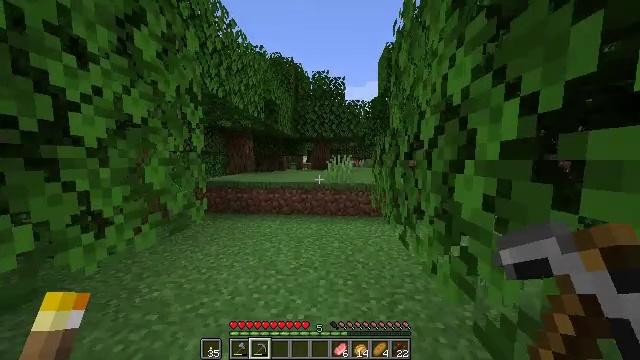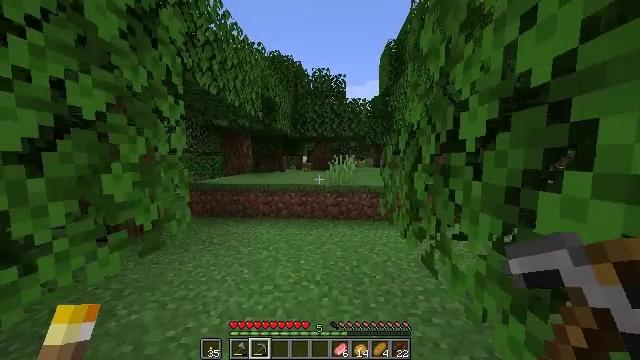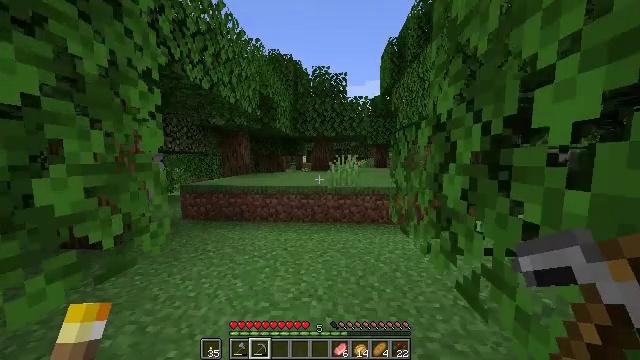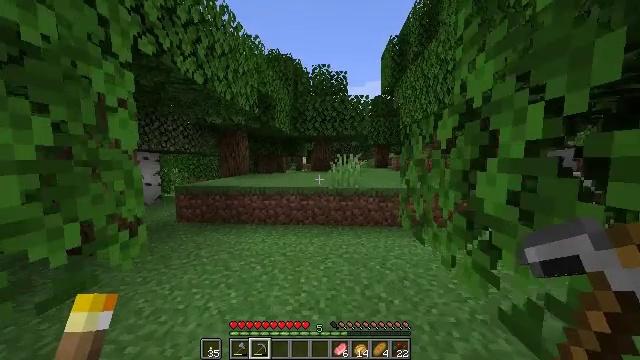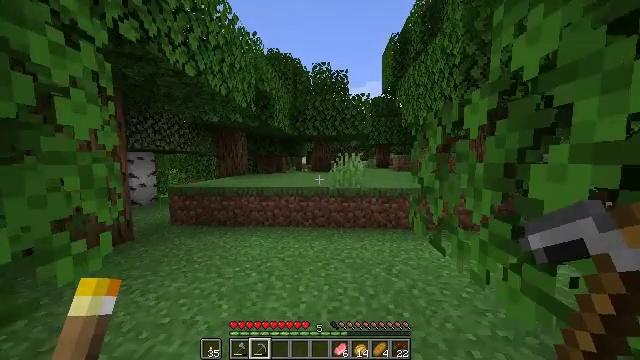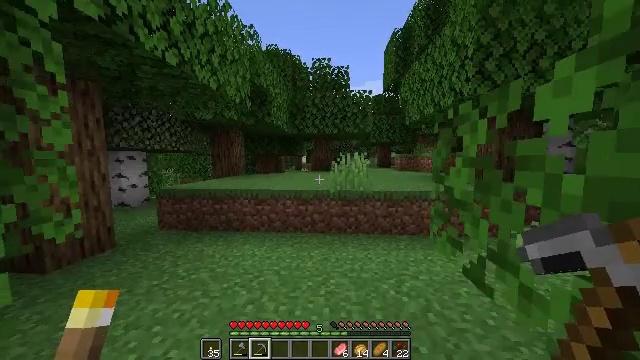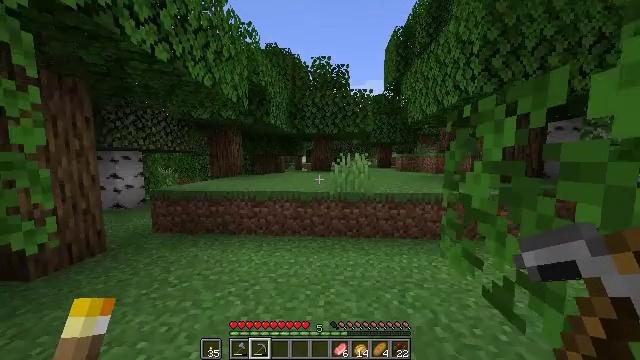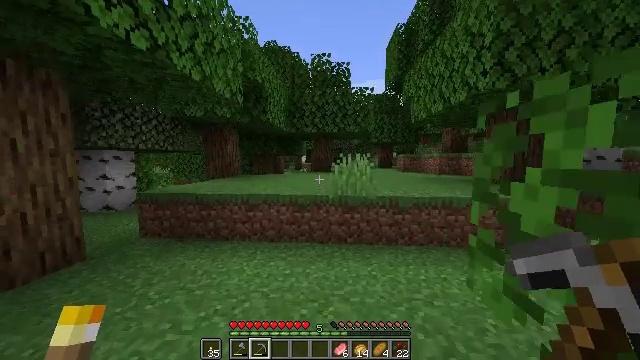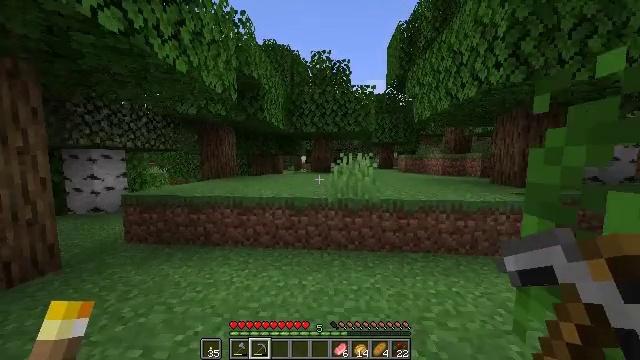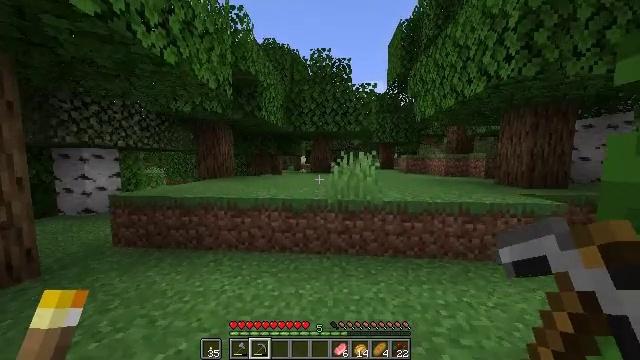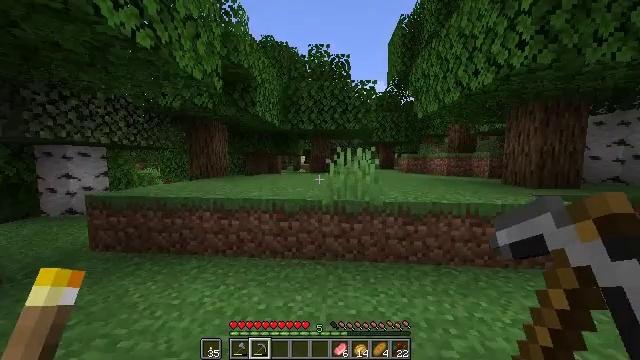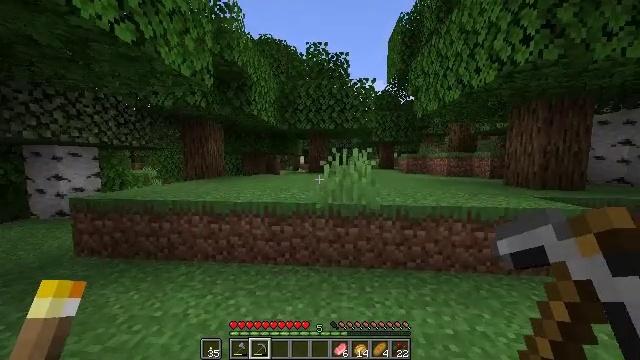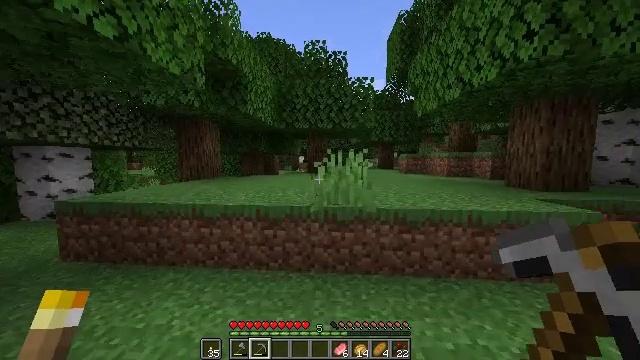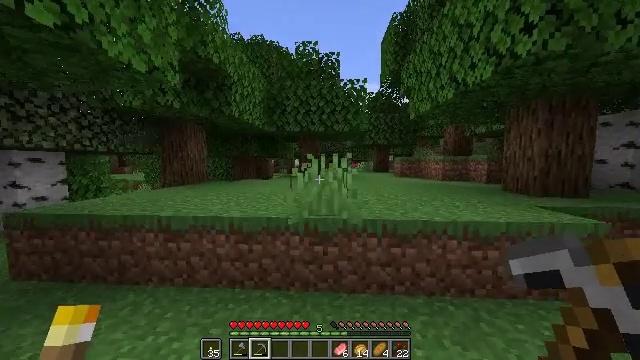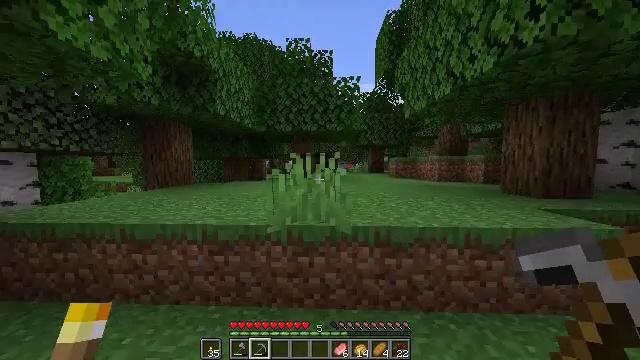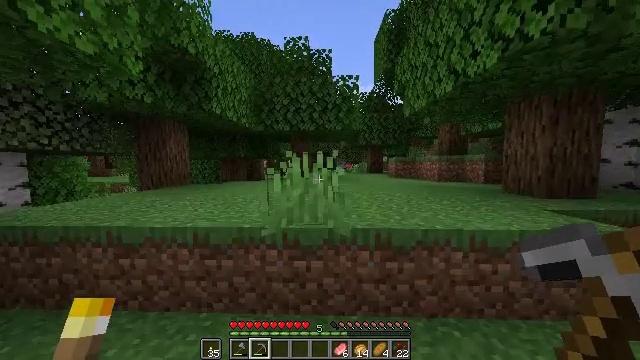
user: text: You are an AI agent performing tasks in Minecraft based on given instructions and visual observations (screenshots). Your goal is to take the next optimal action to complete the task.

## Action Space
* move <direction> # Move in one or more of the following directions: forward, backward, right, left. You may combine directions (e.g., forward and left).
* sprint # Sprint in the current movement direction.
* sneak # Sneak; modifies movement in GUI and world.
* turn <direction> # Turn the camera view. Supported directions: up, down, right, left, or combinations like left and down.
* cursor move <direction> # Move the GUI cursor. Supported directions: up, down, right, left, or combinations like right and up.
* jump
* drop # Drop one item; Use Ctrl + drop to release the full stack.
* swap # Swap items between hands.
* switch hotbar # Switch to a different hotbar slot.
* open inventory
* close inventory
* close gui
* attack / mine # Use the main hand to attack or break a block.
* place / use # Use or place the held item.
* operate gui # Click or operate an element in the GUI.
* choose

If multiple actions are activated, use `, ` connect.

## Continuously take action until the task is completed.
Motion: motion action
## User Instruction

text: Collect spruce leaves for landscaping.
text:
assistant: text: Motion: move forward, sprint
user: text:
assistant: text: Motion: move forward, sprint
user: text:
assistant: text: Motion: move forward, sprint
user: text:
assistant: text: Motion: move forward, sprint
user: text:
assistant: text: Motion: move forward, sprint
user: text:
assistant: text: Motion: move forward, sprint
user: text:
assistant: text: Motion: move forward, sprint
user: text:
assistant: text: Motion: move forward, sprint
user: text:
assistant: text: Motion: move forward, sprint
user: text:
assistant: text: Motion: move forward and move right, sprint
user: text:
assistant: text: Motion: move forward and move right, sprint
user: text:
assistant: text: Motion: move forward and move right, sprint
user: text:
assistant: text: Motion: move forward and move right, sprint
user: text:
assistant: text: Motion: move forward, sprint, turn right
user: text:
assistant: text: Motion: move forward, sprint
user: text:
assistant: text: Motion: move forward, sprint
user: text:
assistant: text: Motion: move forward, sprint
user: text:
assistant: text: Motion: move forward, sprint, jump
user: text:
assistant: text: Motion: move forward, sprint, jump
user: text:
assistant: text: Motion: move forward, sprint, jump
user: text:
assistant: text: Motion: move forward, sprint, jump
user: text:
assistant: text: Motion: move forward, sprint, jump
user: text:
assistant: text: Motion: move forward, sprint
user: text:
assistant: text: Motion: move forward and move right, sprint
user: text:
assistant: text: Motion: move forward and move right, sprint
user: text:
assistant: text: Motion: move forward and move right, sprint
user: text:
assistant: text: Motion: move forward and move right, sprint, jump
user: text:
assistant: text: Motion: move forward and move right, sprint, jump
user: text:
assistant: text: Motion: move forward and move right, sprint, jump
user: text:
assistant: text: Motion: move forward and move right, sprint, jump